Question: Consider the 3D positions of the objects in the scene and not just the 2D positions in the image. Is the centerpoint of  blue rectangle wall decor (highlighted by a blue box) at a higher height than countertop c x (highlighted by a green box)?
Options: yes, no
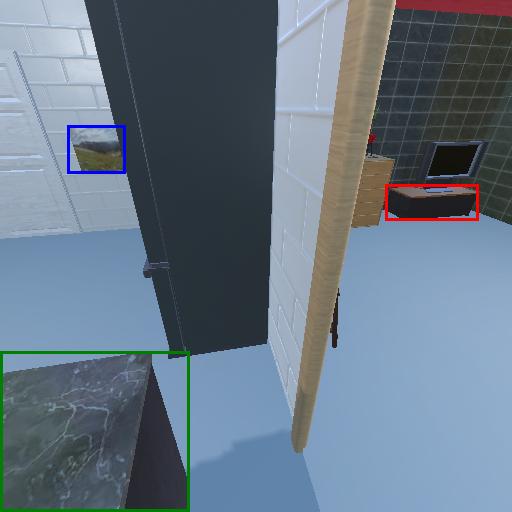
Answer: yes